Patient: sex F, age 26
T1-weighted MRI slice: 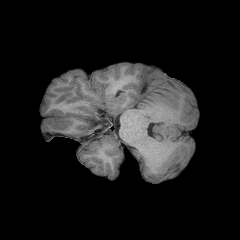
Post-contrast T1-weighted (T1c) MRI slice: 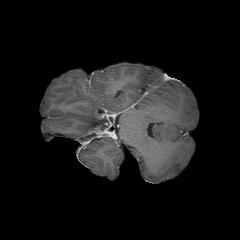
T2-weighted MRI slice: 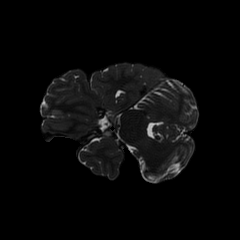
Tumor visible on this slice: yes
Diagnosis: Glioblastoma, IDH-wildtype
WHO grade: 4